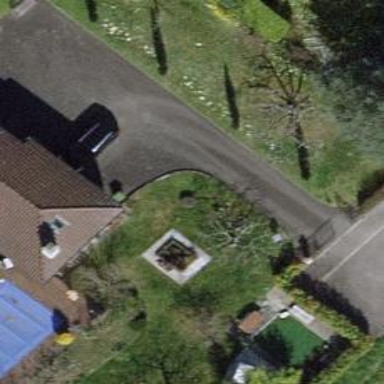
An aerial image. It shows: Alleyway designated as service road.